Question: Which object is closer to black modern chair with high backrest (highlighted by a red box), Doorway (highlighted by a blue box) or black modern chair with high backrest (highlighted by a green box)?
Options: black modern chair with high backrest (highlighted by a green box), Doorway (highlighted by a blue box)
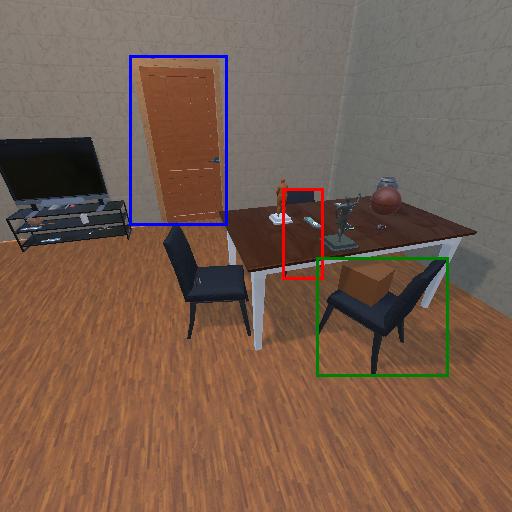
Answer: black modern chair with high backrest (highlighted by a green box)